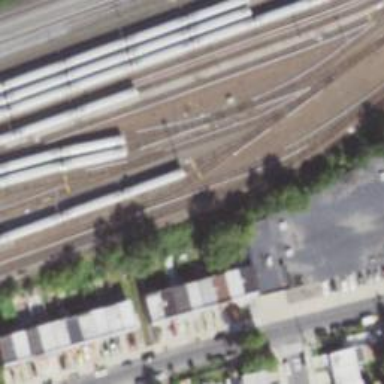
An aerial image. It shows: Electrified rail service yard.